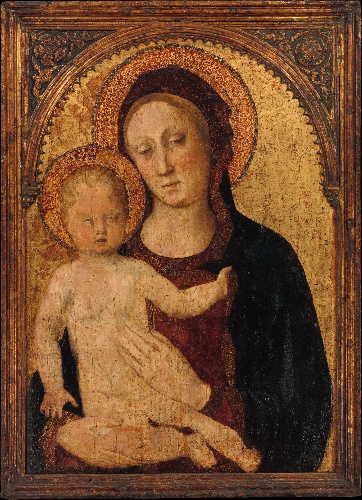
Title: Madonna and Child
Artist: Jacopo Bellini
Artist bio: Italian, Venetian, active 1424–70
Date: probably 1440s
Object type: Painting
Classification: Paintings
Medium: Tempera on wood, gold ground
Dimensions: Overall, with arched top, 34 1/2 x 25 in. (87.6 x 63.5 cm); painted surface 30 1/2 x 21 3/4 in. (77.5 x 55.2 cm)
Department: European Paintings
Credit line: Gift of Irma N. Straus, 1959
Accession year: 1959
Repository: Metropolitan Museum of Art, New York, NY
Tags: Madonna and Child